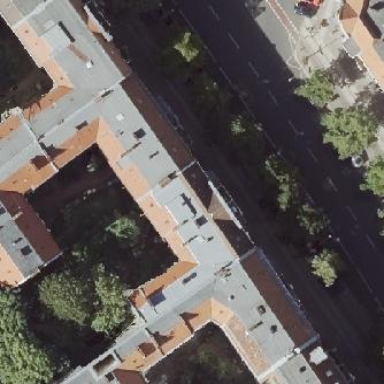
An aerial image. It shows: Residential building.